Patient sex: M
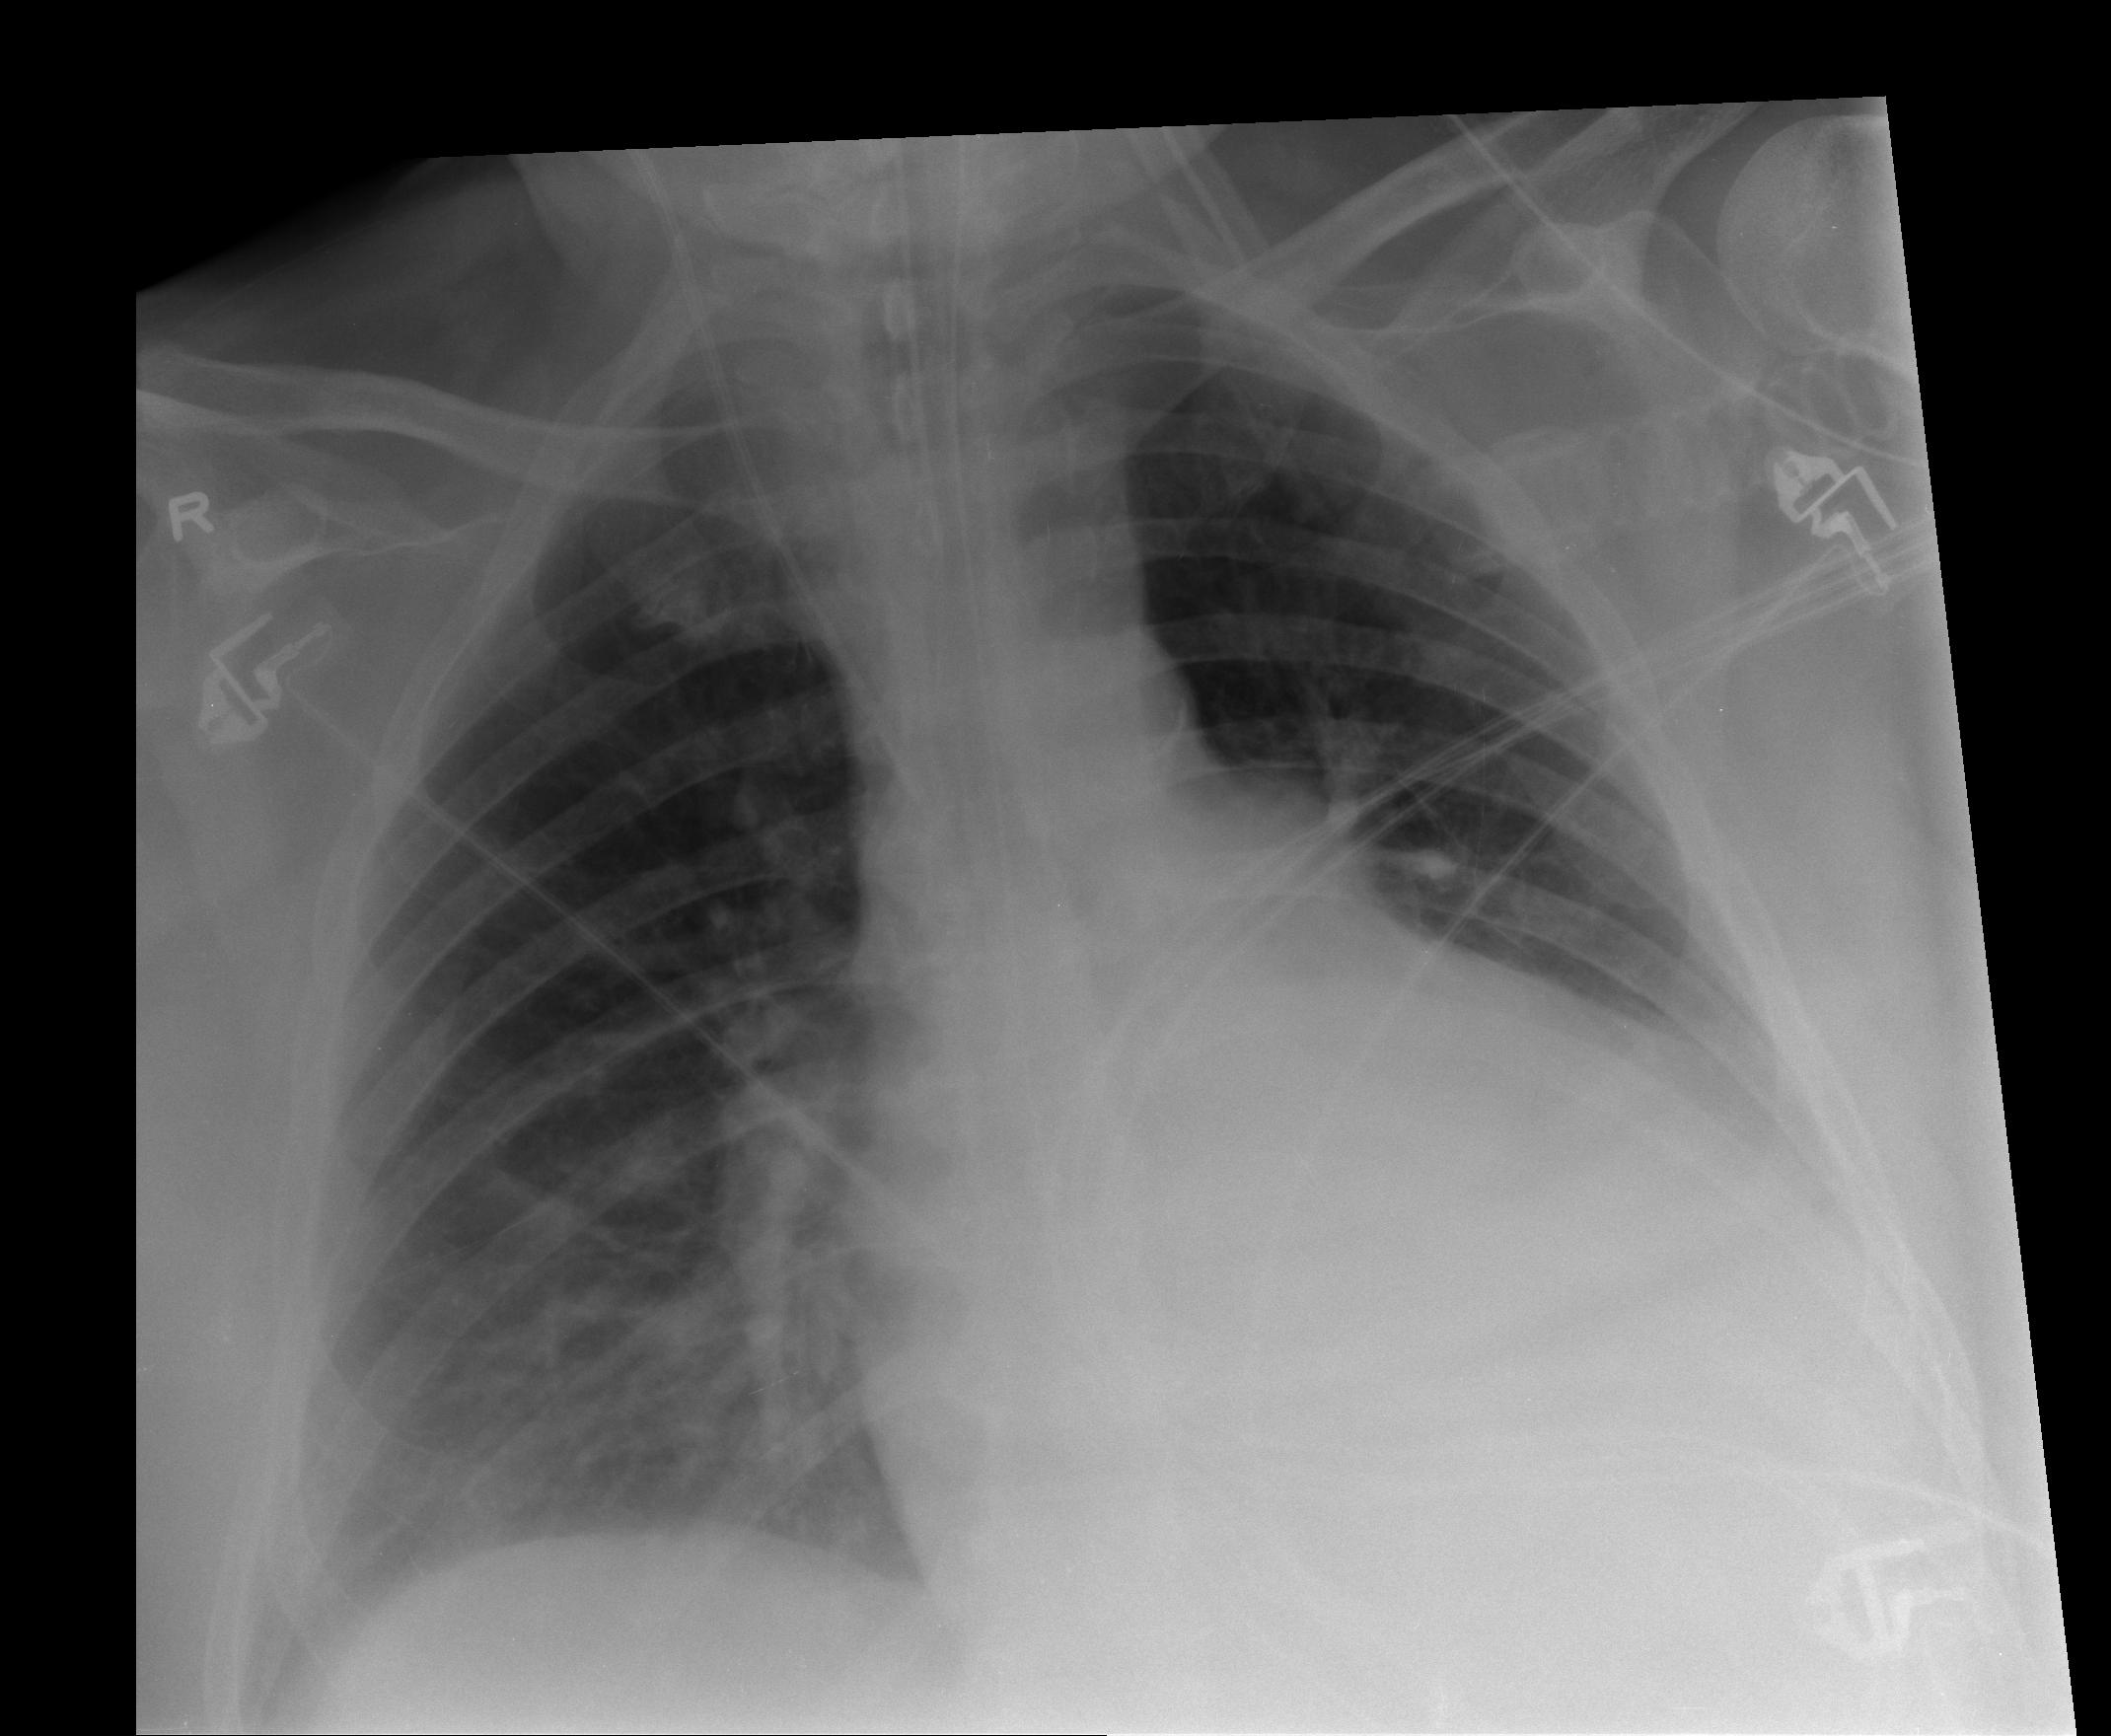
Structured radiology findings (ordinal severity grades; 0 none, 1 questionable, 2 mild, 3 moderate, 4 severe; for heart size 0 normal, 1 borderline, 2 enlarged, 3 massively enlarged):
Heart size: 3
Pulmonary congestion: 2
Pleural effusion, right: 0
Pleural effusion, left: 0
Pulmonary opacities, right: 0
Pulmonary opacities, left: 0
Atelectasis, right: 0
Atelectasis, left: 0